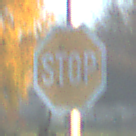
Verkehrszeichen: Stop
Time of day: SunriseSunset
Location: Outdoor (Nature)
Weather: Clear
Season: NotSpecified
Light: Natural